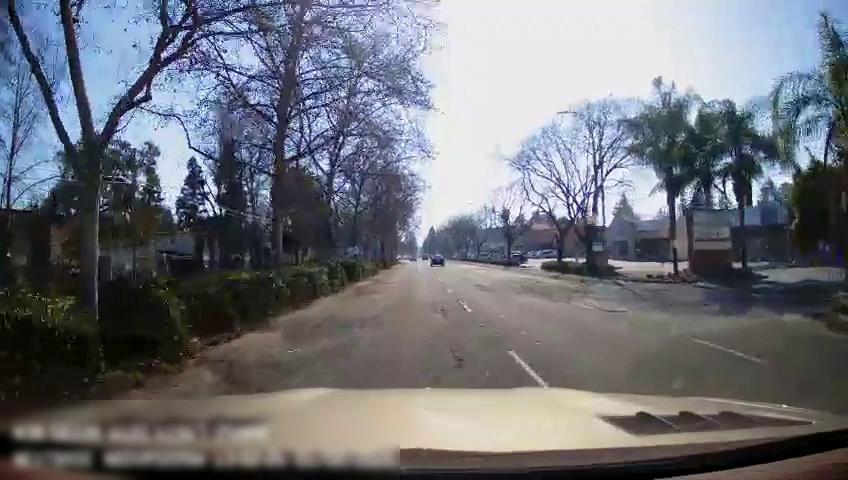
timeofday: Day
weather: Sunny
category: Drivable Space
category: Vehicles | Car
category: Lanes | Current Lane
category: Lanes | Alternate Lane